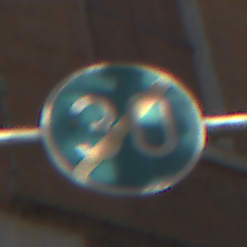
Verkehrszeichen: EndeMindestgeschwindigkeit
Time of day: Midday
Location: Outdoor (Urban)
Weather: Clear
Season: NotSpecified
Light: Natural